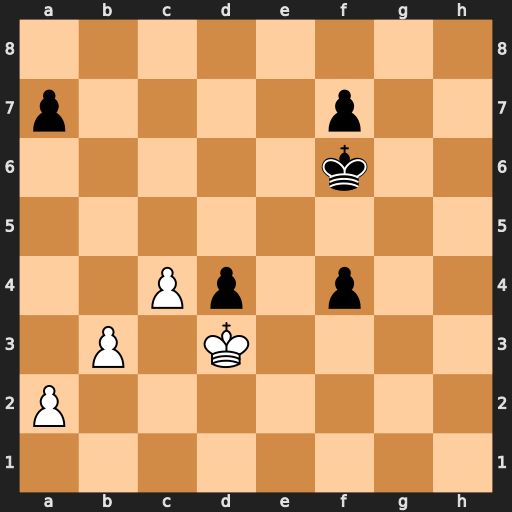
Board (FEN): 8/p4p2/5k2/8/2Pp1p2/1P1K4/P7/8
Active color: w
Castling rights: -
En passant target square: -
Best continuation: Kxd4 Kg5 Kd3 Kh4 Ke2 Kg3 Kf1